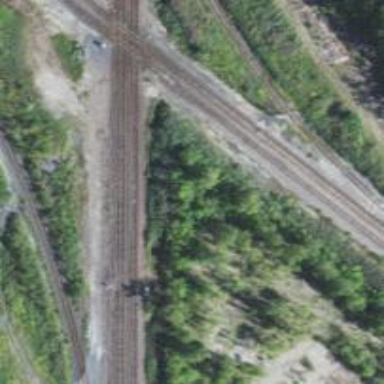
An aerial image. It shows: Railway junction.